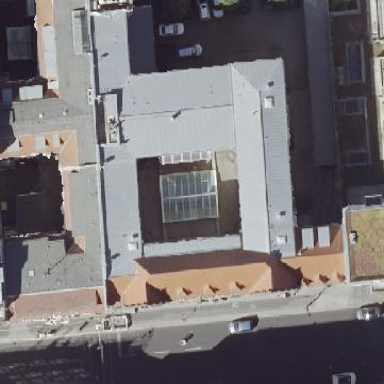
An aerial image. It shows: Close-up view of roof of building.